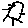
Label: sun